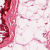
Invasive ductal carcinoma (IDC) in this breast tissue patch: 0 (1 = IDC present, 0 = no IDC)